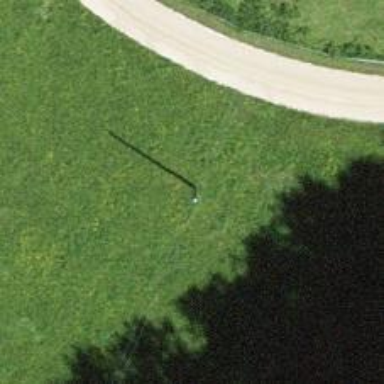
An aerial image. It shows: Power pole.